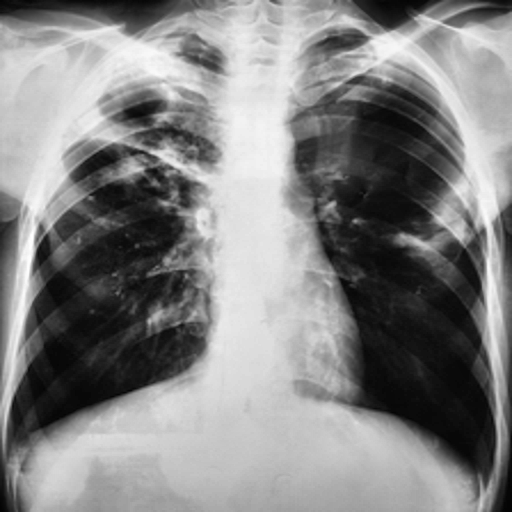
Finding: TUBERCULOSIS